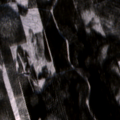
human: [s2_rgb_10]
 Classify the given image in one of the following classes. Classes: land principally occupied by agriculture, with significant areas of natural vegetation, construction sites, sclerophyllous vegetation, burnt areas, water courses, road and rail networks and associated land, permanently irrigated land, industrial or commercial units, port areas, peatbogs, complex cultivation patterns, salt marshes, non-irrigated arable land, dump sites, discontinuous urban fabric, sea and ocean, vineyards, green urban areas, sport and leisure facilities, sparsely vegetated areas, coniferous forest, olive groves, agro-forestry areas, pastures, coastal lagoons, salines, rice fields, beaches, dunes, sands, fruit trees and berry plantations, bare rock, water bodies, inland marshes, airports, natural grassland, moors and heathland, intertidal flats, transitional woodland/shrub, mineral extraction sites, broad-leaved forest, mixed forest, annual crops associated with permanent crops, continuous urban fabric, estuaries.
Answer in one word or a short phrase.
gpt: coniferous forest, mixed forest